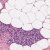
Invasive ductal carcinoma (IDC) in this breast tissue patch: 0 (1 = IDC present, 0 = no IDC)